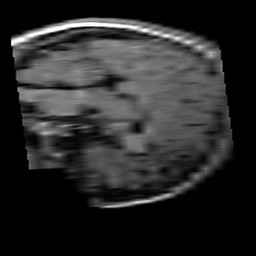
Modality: T1w
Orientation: sagittal
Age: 21
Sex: female
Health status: healthy
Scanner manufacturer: siemens
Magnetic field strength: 3 T
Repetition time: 4.1 s
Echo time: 0.0085 s